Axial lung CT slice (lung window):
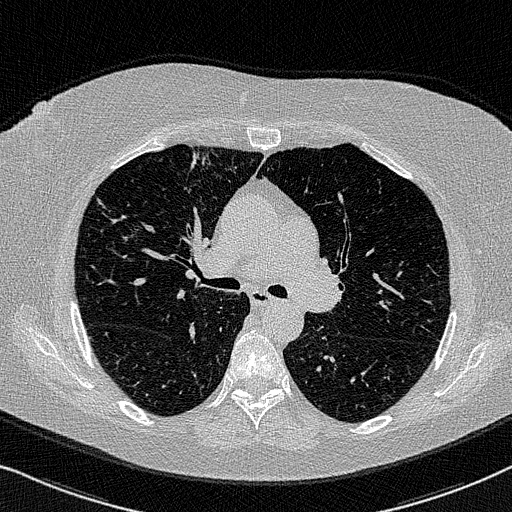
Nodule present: no